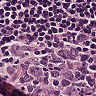
Metastatic tissue present: no